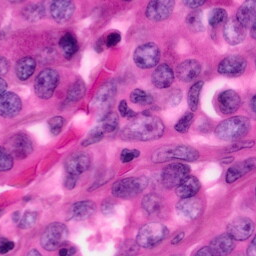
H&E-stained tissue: Pancreatic